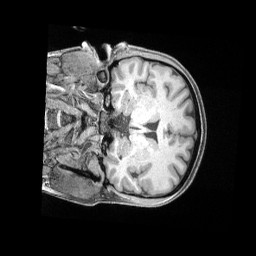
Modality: T1w
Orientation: coronal
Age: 36
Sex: female
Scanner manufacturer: siemens
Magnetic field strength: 3 T
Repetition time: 2 s
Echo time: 0.00211 s